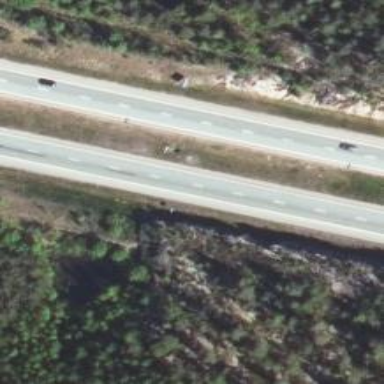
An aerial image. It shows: Asphalt motorway.